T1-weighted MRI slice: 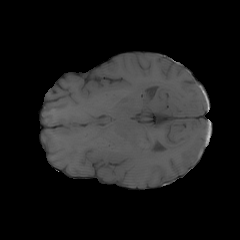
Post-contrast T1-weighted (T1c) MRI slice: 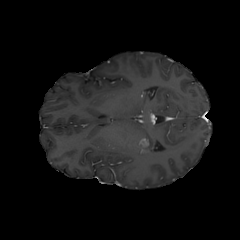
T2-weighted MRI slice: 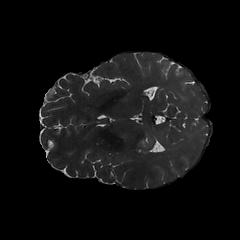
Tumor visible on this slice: yes